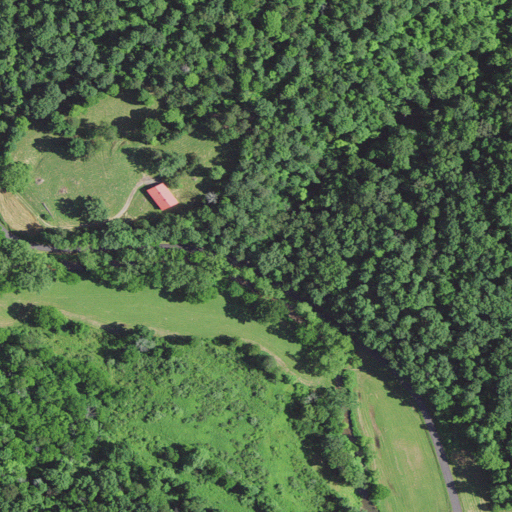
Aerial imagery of valley in West Virginia named Jobes Hollow containing deciduous forest, open development, mixed forest, shrub, pasture, low intensity development, and medium intensity development